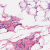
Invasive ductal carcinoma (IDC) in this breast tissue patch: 0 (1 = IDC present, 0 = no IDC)